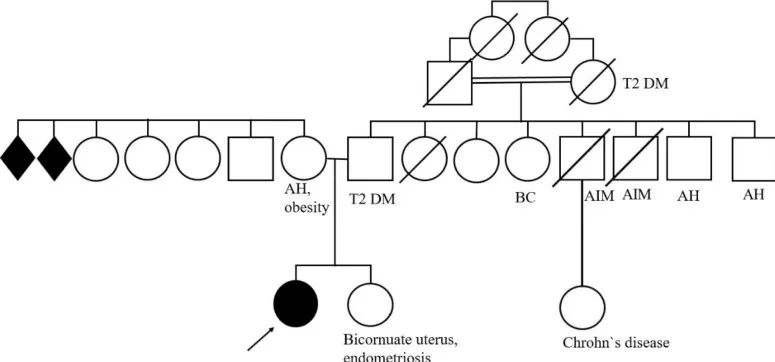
Genealogical tree.
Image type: pathology (immunostaining)